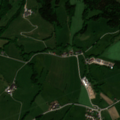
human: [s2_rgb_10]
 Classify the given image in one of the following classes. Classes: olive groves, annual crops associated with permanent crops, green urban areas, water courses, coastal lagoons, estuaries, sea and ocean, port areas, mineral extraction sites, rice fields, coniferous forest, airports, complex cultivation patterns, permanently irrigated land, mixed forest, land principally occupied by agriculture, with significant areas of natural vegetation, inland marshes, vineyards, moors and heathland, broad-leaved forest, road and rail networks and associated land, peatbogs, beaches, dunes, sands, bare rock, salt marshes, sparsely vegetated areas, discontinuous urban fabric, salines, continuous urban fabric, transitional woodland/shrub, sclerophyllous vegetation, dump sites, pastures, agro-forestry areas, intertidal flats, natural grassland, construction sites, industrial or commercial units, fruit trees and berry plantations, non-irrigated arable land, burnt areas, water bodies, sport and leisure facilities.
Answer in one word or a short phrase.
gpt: discontinuous urban fabric, pastures, complex cultivation patterns, land principally occupied by agriculture, with significant areas of natural vegetation